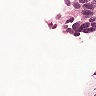
Metastatic tissue present: yes